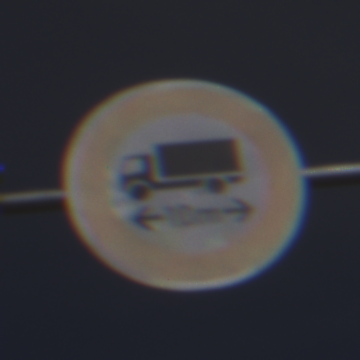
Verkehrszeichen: TatsaechlicheLaenge
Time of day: MorningAfternoon
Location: Outdoor (Nature)
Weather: PartlyCloudy
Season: NotSpecified
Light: Natural